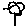
Label: flower